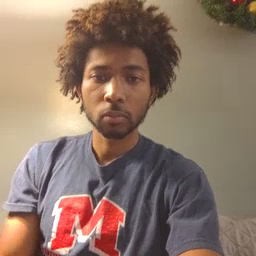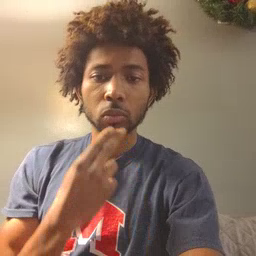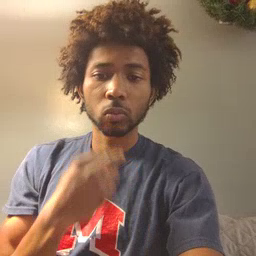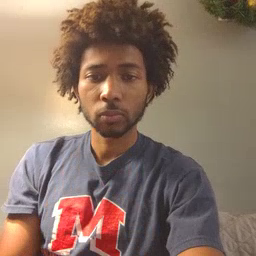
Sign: cute